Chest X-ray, PA view. Patient: 30 years old, sex M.
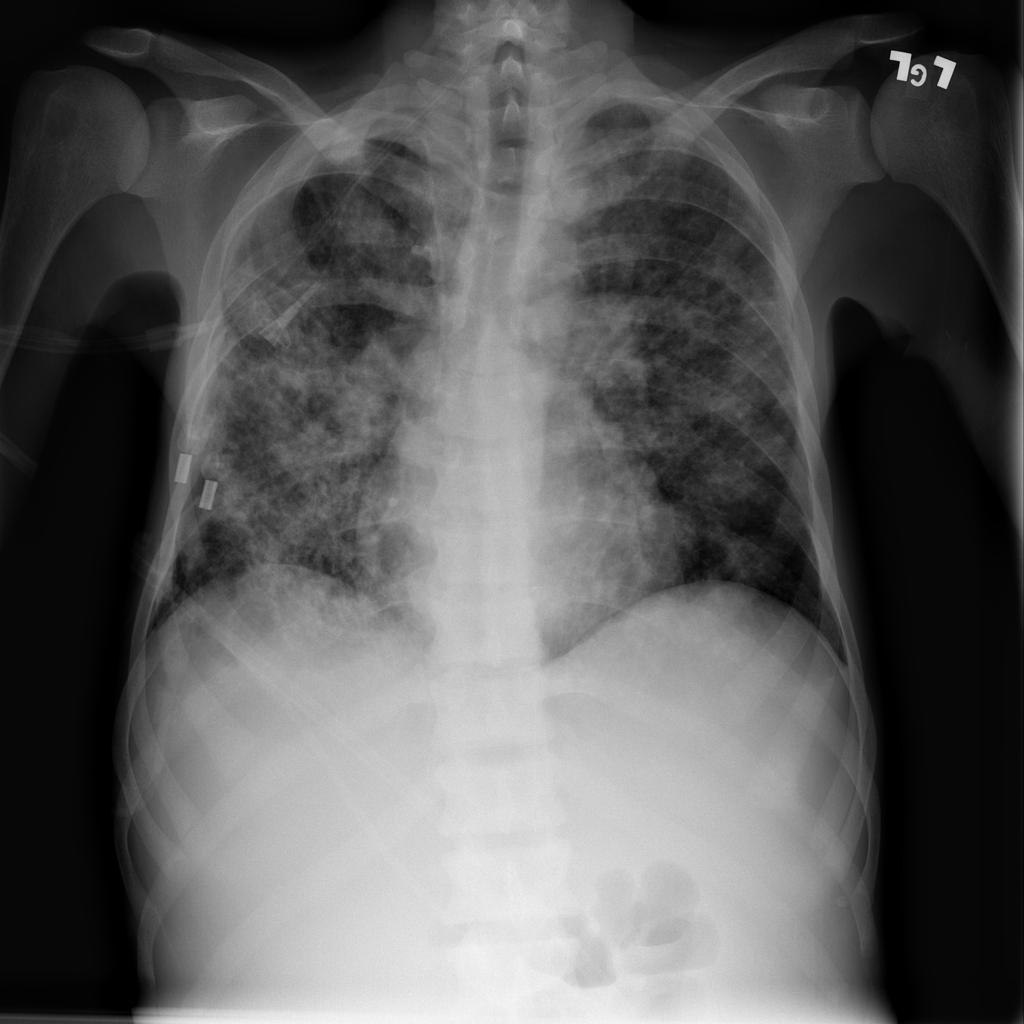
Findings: Infiltration